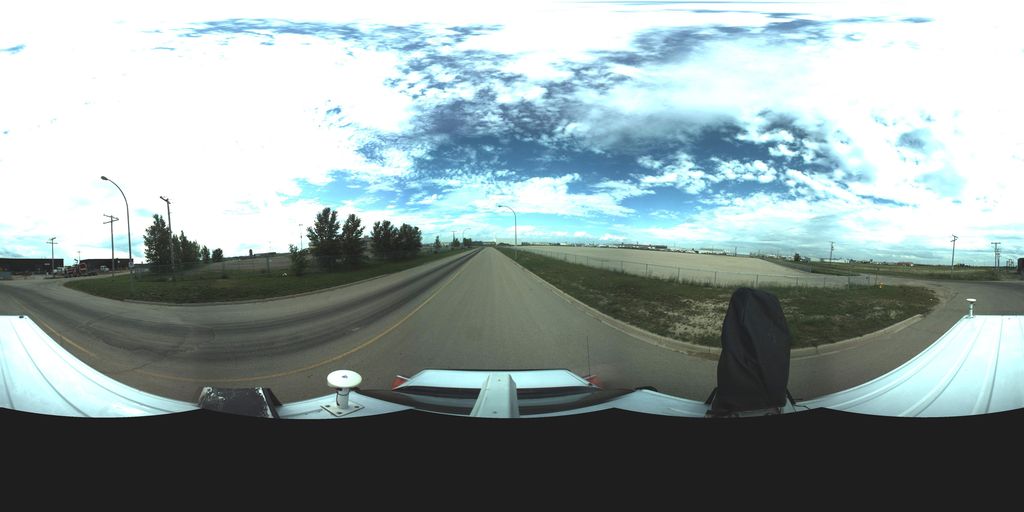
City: saskatoon